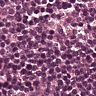
Metastatic tissue present: no